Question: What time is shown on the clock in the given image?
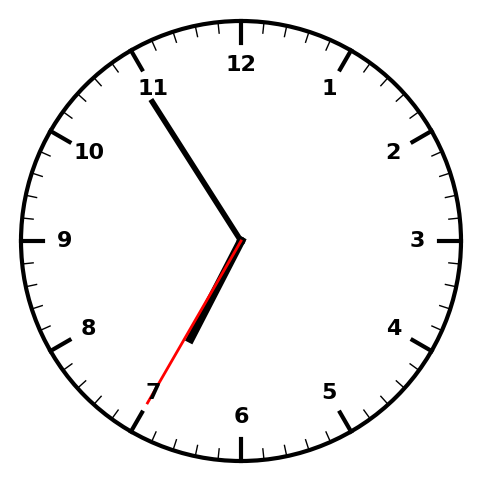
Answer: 06:54:35